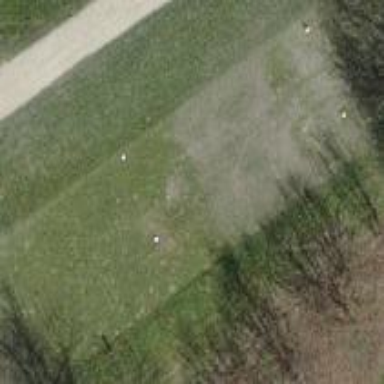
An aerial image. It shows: Golf tee.